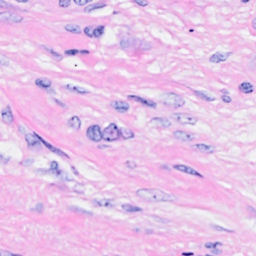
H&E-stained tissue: Breast